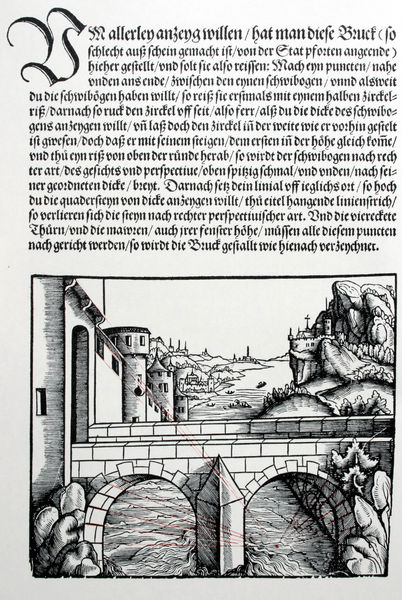
Titel: Eyn schön nützlich büchlin und underweisung der kunst des Messens mit dem Zirckel, Richtscheidt oder Linial - Seite 70
Künstler: Hieronymus Rodler
Standort: (Seriendruck)
Schlagwörter: berg, blätter, felsen, himmel, schatten, wasser, weiß, fluss, landschaft, stadt, ufer, fenster, grau, licht, pfeiler, schwarz, skizze, straße, tür, zeichnung, dach, gebäude, haus, rot, schloss, wiese, architektur, geschichte, stein, steine, bild, feld, felder, horizont, häuser, hügel, natur, brücke, busch, gewässer, sonne, spitzen, pflanzen, gotik, wald, boote, turm, holzschnitt, schiff, schrift, wellen, papier, bogen, perspektive, studie, berge, fels, gebirge, dorf, mauer, ziegel, grafik, graphik, linien, strom, deutsch, geländer, tiefe, tor, unten, bögen, eingang, fugen, buch, burg, kloster, kreuz, türme, steinbrücke, torbogen, übergang, strahlen, linie, festung, mauerwerk, druck, schwarz-weiss, stich, seite, illustration, text, buchstaben, punkt, beschriftung, initiale, schriftbild, buchdruck, buchseite, stadttor, brief, einfarbig, mittelalter, märchen, stadtmauer, zeilen, dürer, urkunde, kupferstich, fort, burggraben, fraktur, lettern, altdeutsch, handschrift, abbildung, beschreibung, erklärung, kapitel, traktat, brückenpfeiler, schiessscharten, scharte, befestigungsanlage, brug, druckschrift, majuskel, luken, satz, versalien, raumtiefe, brückenbau, messpunkt, perpektive, schiessscharte, perspektivenanleitung, druchschrift, stadtpforte, pespektive, drick, schwibbogen, 1510, tbrücke, zeitnug, schibbogen, tiefenlininen, tiefenlinien